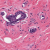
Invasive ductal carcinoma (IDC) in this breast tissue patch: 0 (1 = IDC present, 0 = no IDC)